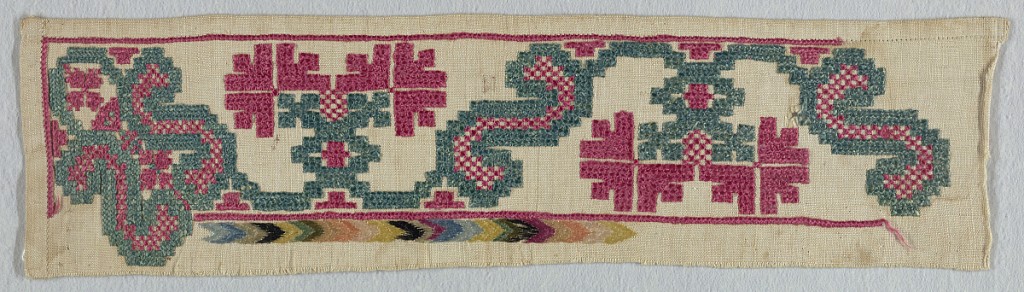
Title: Sampler
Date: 18th century
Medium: silk on linen Technique: embroidered on plain weave
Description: Sampler showing a geometric floral vine in red and green silk on linen, with a partial border of  multicoloured chevron.